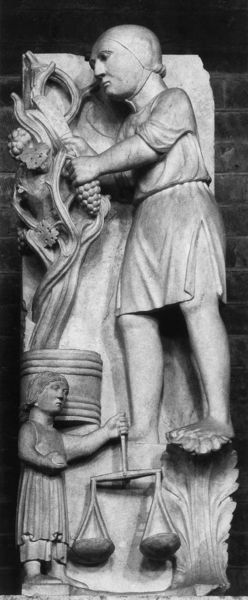
Titel: Monatsarbeiten, Jahreszeiten
Standort: Parma, Baptisterium (EU - I - Emilia-Romagna)
Schlagwörter: baum, blätter, hand, mann, weiß, frau, grau, kleid, marmor, profil, schwarz, säule, messer, stein, kind, blatt, pflanze, arbeit, mais, skulptur, statue, trauben, kübel, pflücken, relief, ernte, wein, junge, bauer, waage, gemäuer, gerechtigkeit, werkzeug, halbprofil, weintrauben, schneiden, bedeutungsperspektive, traube, rebe, weinstock, lese, wiegen, justitia, weinberg, winzer, halbrelief, most, ch, weinsstock, rebenstock